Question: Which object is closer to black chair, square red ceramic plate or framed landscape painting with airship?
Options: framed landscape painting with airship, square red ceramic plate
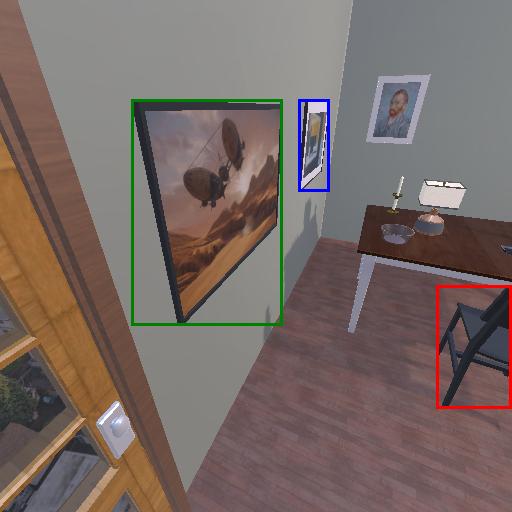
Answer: framed landscape painting with airship